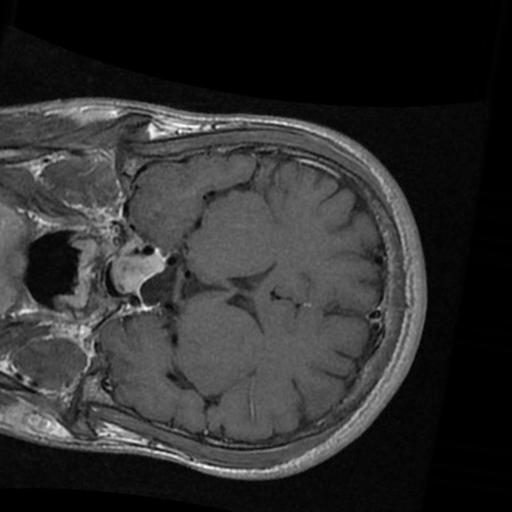
Label: brain_tumor